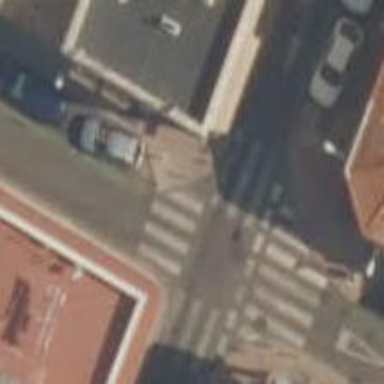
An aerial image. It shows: Uncontrolled zebra crossing on the road.